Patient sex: F
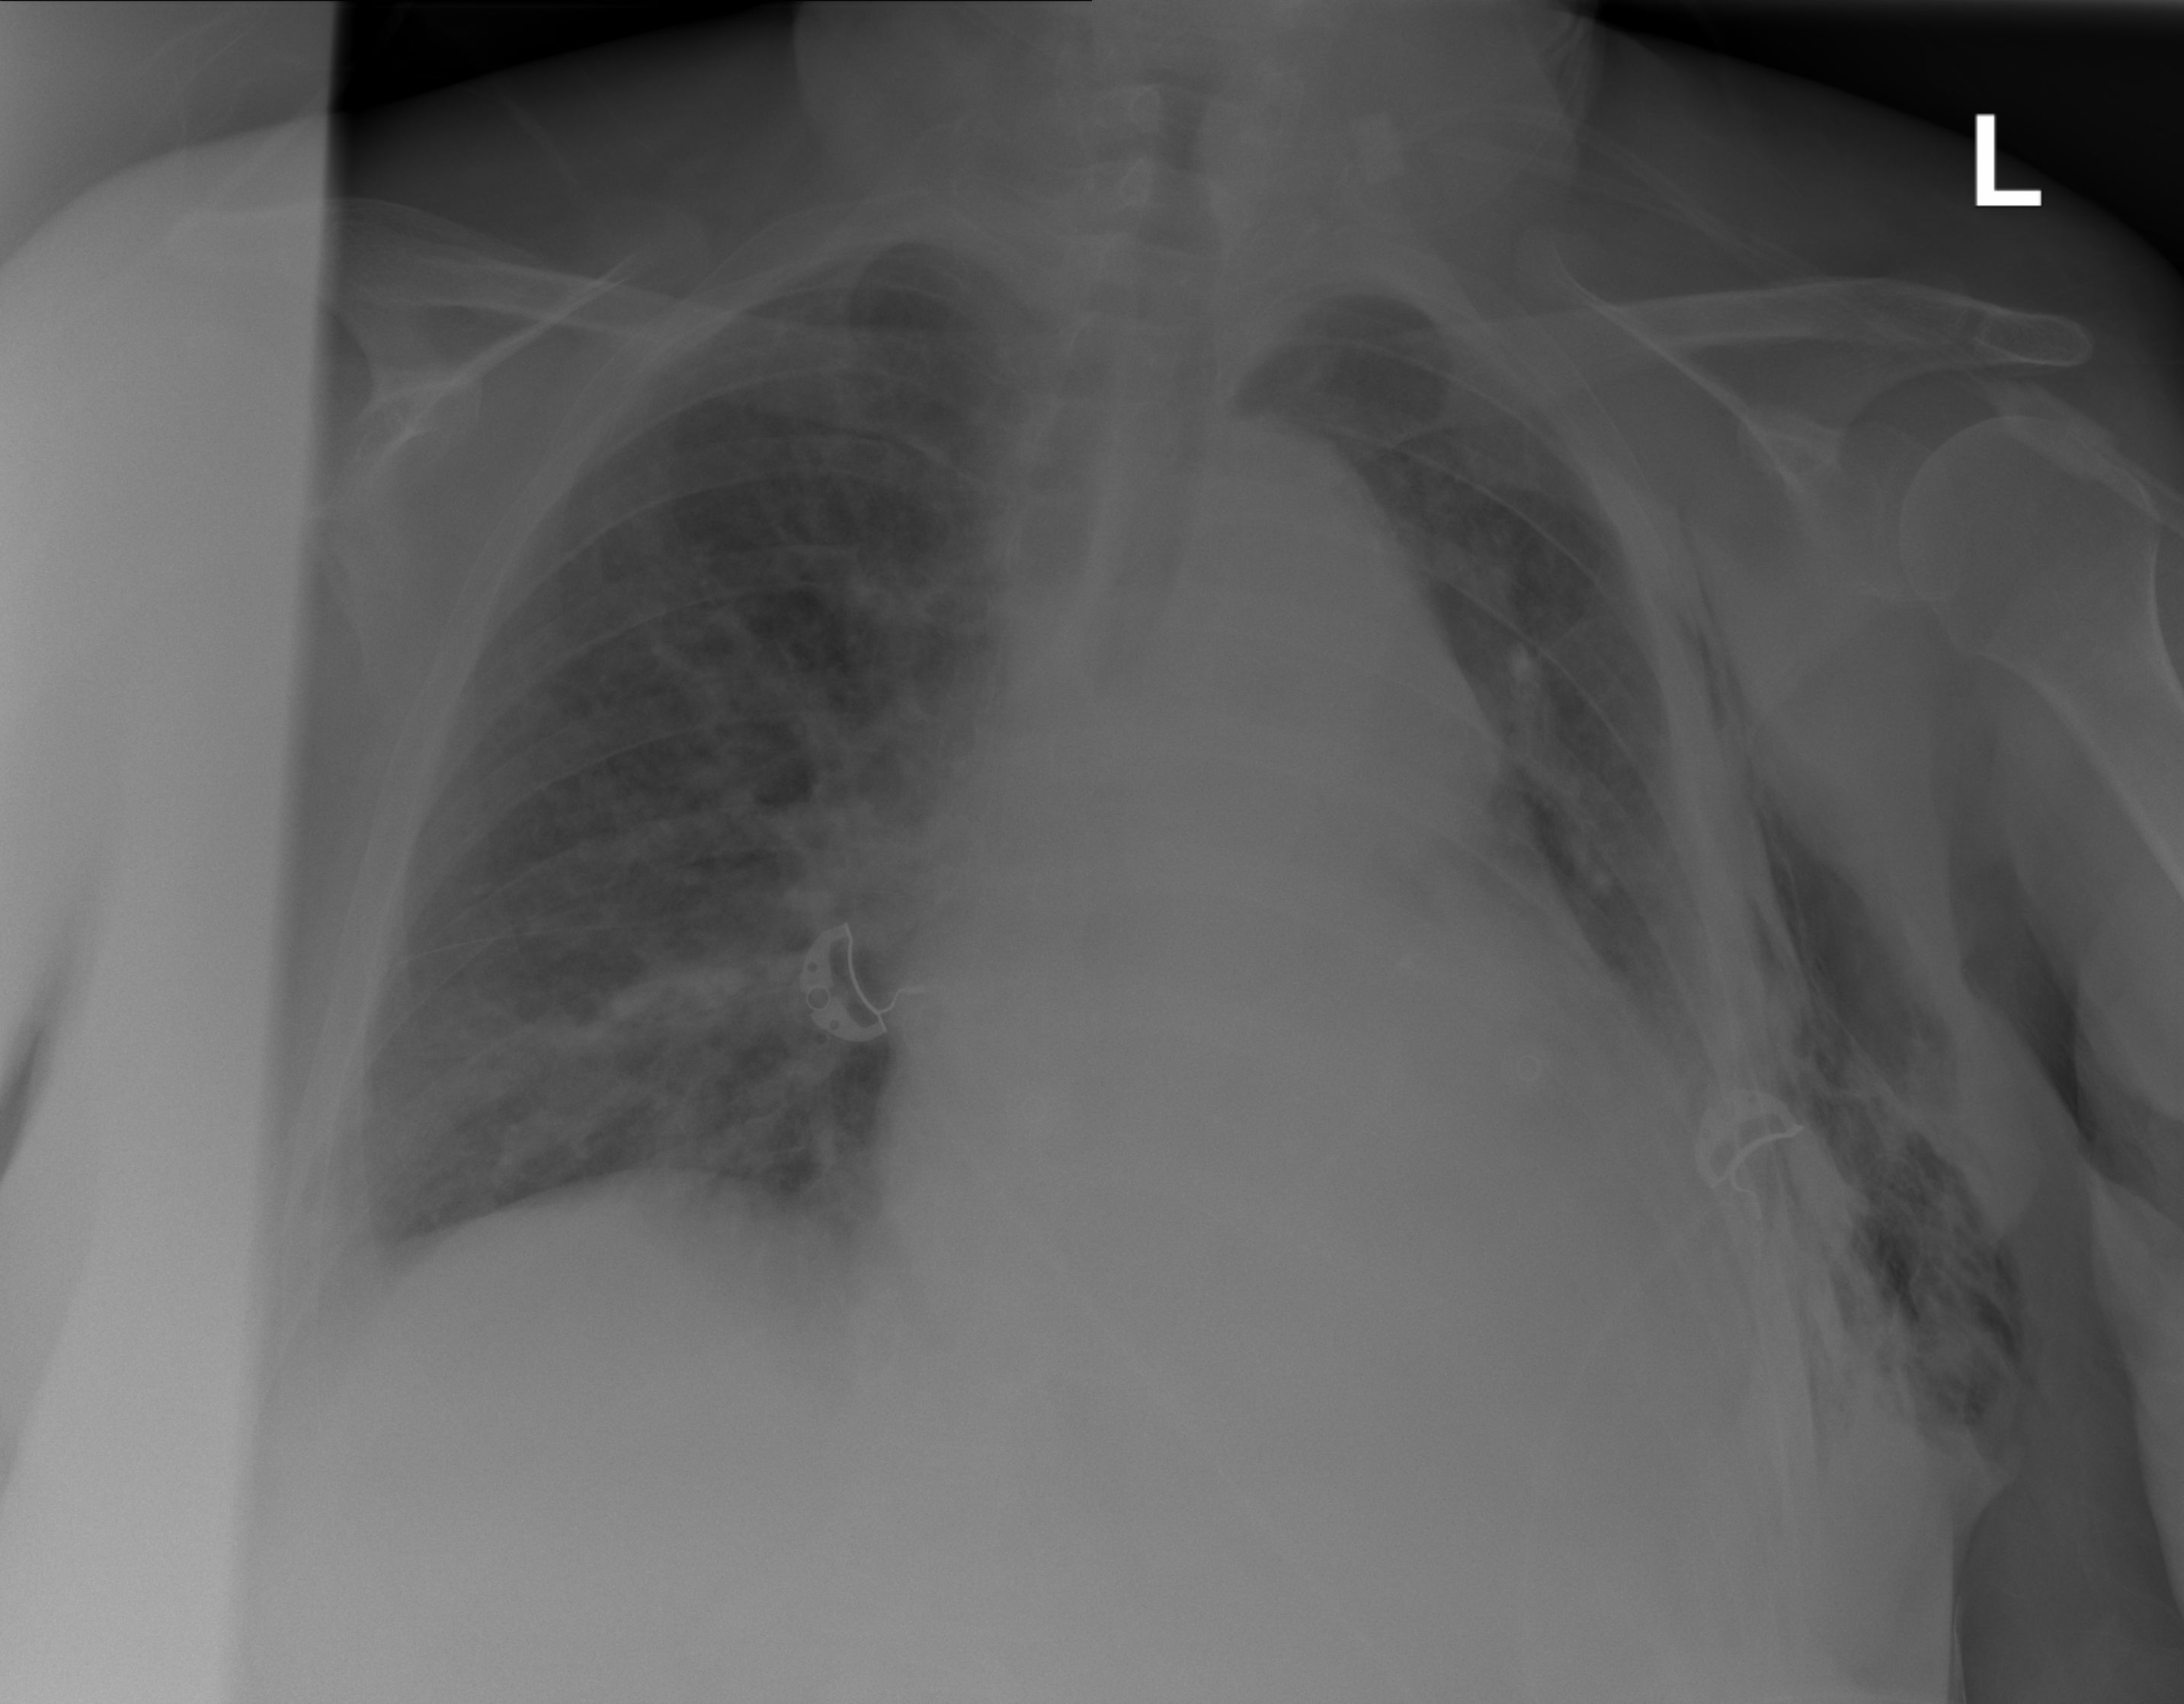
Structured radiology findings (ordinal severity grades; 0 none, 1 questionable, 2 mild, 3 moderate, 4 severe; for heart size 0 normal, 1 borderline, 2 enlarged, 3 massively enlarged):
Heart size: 3
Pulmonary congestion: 2
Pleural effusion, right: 0
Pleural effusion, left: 2
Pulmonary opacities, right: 0
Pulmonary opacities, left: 0
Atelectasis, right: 0
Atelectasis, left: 0